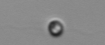
Label: nanoplankton_mix